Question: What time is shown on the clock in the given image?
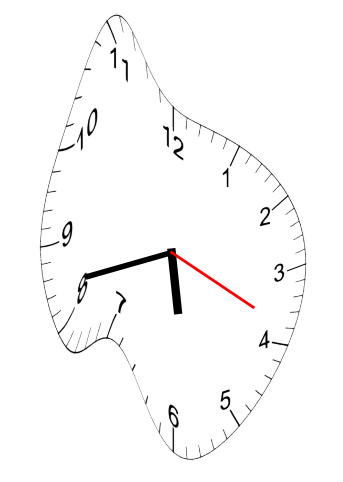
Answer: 05:42:19